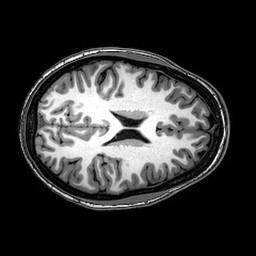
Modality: T1w
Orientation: axial
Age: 19
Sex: female
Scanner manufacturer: philips
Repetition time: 0.008359 s
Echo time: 0.00386 s